Question: I have google alerts set up and receive alert emails which look like this:

I would like to parse the alert and save it in a google sheet with the format: alert_name,publication_date, title,news source
Not sure where to start any help/guidance appreciated
Thanks
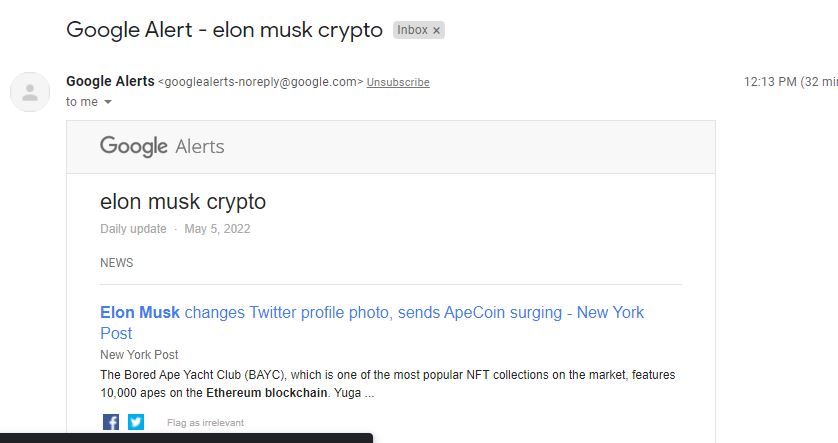
Answer: Although I share the opinion that <URL>.
##### Code.gs
'''
/* Retrieve all news from googlealert source */
const threads = GmailApp.search('from:(googlealerts-noreply@google.com)')
/* Our sheet for save the news */
const sS = SpreadsheetApp.openById(SS_ID).getSheetByName('Google Alerts')
/* Control the already added answers */
let addedNews = []
try { addedNews = sS.getRange('A1:A' + sS.getLastRow()).getValues().flat() } catch (err) { }
function parseContent() {
const totalNews = []
/* Maybe add a control system for remove the threads already saved */
threads.forEach((th) => {
const msgs = th.getMessages()
msgs.forEach((msg) => {
/* Divide the content in new lines an parse the content */
const body = msg.getPlainBody().split('
')
/* Extract the filter name eg === News - 2 new results for [python] === */
const filterName = body.slice(0, 1)[0].match(/\[(.*?)\]/)[1]
const date = msg.getDate()
/* Remove the unnecessary lines */
const cleanedBody = body.slice(1, -11)
/* Detect the news via empty new lines "
" */
const newsIdxs = cleanedBody.reduce((pre, curr, idx) => {
curr === "
" && pre.push(idx)
return pre
}, [])
newsIdxs.forEach((v, idx, arr) => {
if (idx == arr.length - 1) return
/* From one empty line to the nex */
const parsedNew = cleanedBody.slice(v + 1, arr[idx + 1])
/* Simply extracted from the first line */
const title = parsedNew[0].split('|')[0]
/* Last line and between <> */
const url = parsedNew[parsedNew.length - 1].match(/<(.*?)>/)[1]
/* Extracted from the URL rather than the title due variability */
const source = url.match(/url=https:\/\/(.*?)\//)[1]
totalNews.push({ title, url, date, source, filterName })
})
})
})
totalNews.forEach((nw) => {
/* Hash the object for preventing adding already present */
const id = hashCode(Object.values(nw).toString())
if (addedNews.includes(id)) return
sS.appendRow([id, ...Object.values(nw)])
})
}
/* Extracted from here https://stackoverflow.com/questions/<PHONE>/generate-a-hash-from-string-in-javascript */
const hashCode = s => s.split('').reduce((a, b) => { a = ((a << 5) - a) + b.charCodeAt(0); return a & a }, 0)
'''
##### Results
<URL>
---
: This script is an approximation of the problem, and has only been tested for News related alerts.
: Thanks to <URL> for the pseudo-code, it has helped me to approach the problem more quickly.
: The 'hashCode' function has been extracted from <URL>
: I have decided to take an approach using <URL> would be easier to implement.